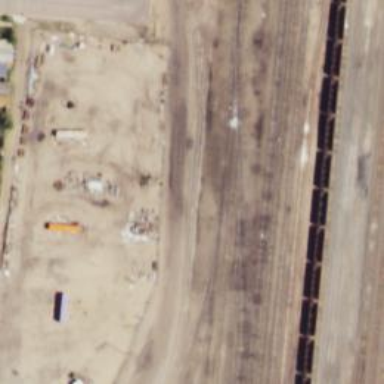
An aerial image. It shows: Railway siding for service.